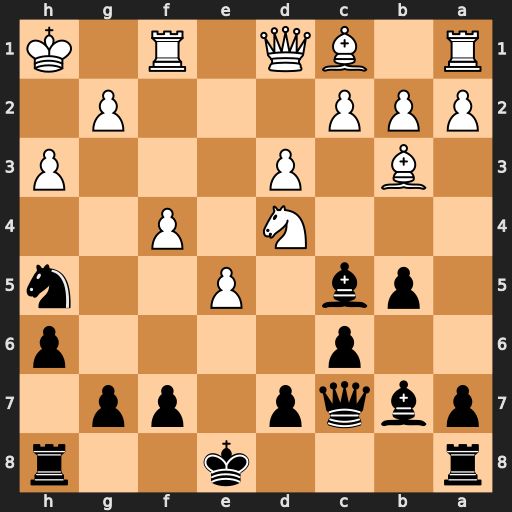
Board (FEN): r3k2r/pbqp1pp1/2p4p/1pb1P2n/3N1P2/1B1P3P/PPP3P1/R1BQ1R1K
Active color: b
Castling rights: kq
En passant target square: -
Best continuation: Ng3+ Kh2 Nxf1+